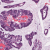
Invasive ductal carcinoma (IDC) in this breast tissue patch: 1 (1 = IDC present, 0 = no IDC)